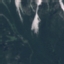
Land use / land cover class: HerbaceousVegetation